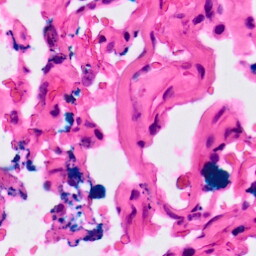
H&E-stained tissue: Lung